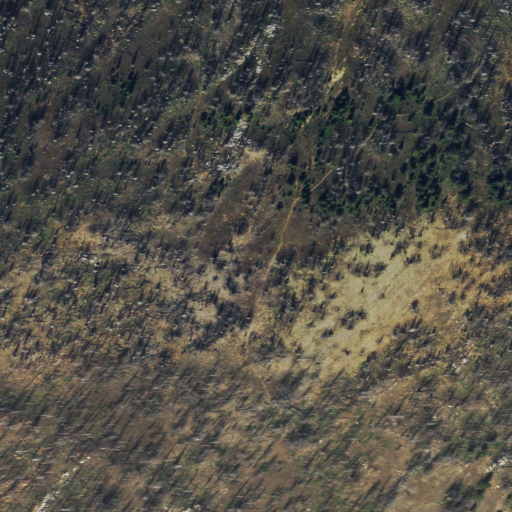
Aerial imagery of gap in Montana named Bitterroot Pass containing grassland, evergreen forest, and shrub